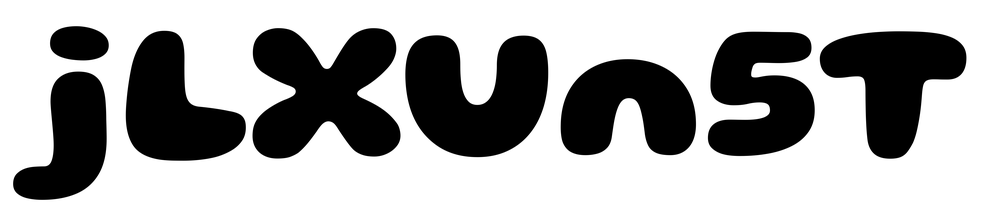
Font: Gluten_ExtraBold